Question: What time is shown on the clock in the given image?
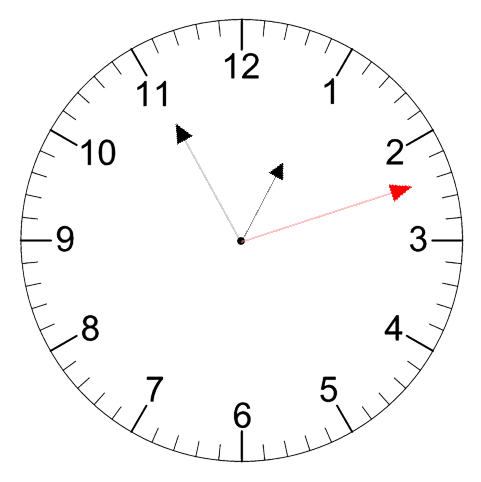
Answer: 12:55:12